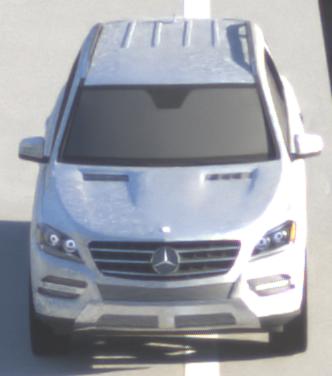
Make: Mercedes-Benz
Model: ML 350
Detailed model: M-Class (166)
Model produced from: 2011/11
Model produced until: 2014/10
Doors: 5
Color: white
Road condition: dry road
Daytime: sunrise or sunset
Contrast: medium contrast